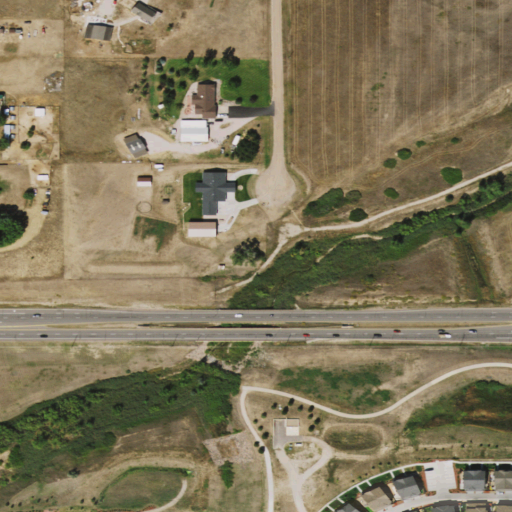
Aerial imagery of valley in Colorado named Badger Gulch containing open development, low intensity development, grassland, medium intensity development, shrub, and high intensity development